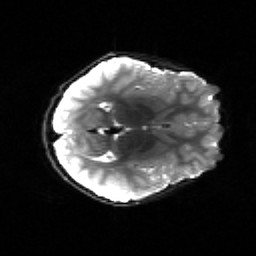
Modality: sbref
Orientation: axial
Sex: male
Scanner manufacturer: siemens
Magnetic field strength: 3 T
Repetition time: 5 s
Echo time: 0.071 s